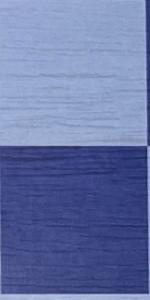
Label: Empty